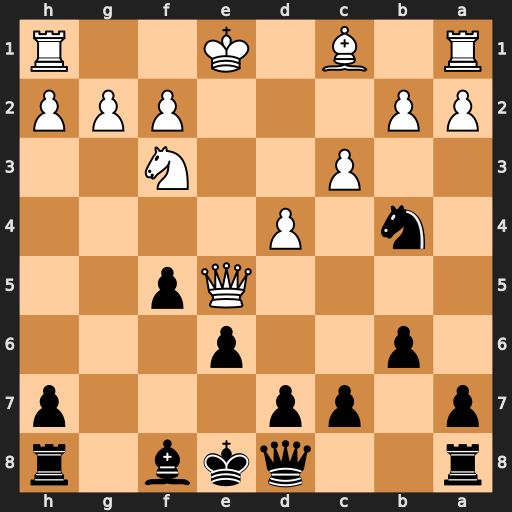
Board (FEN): r2qkb1r/p1pp3p/1p2p3/4Qp2/1n1P4/2P2N2/PP3PPP/R1B1K2R
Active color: b
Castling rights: KQkq
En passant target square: -
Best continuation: Nd3+ Kf1 Nxe5